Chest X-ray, PA view. Patient: 43 years old, sex F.
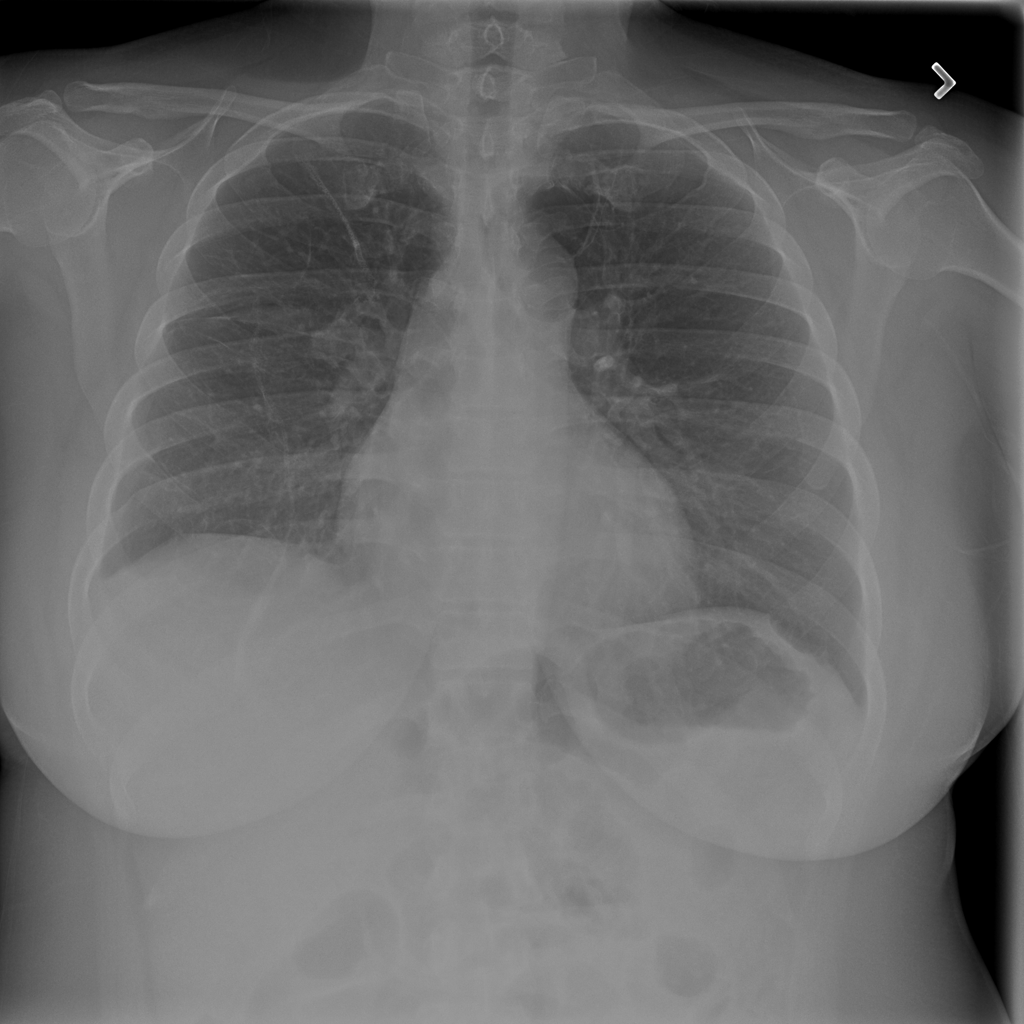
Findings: No Finding